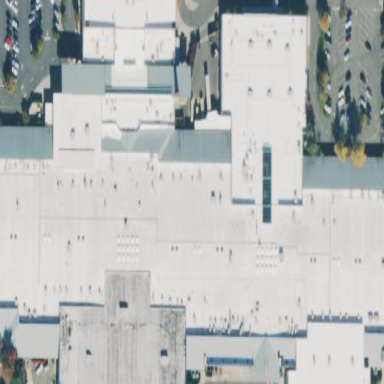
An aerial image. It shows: Mall building.